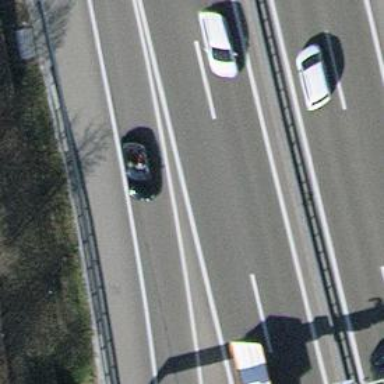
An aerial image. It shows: Asphalt motorway link.